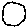
Label: circle